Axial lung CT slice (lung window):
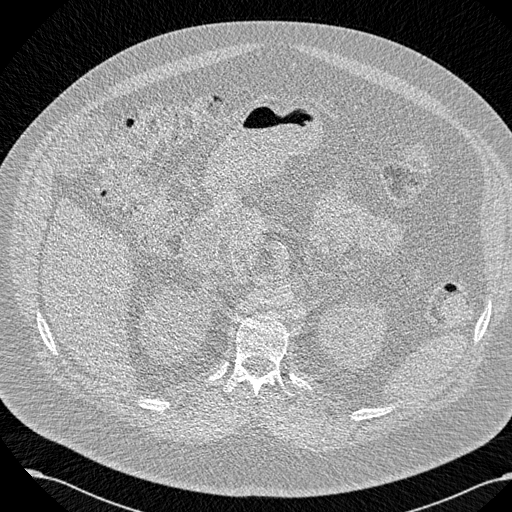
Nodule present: no